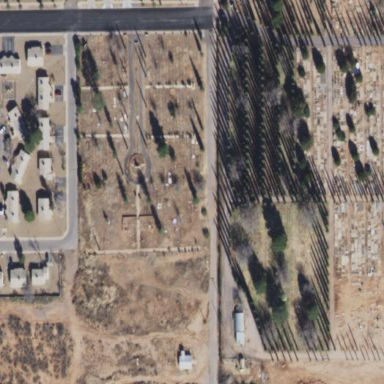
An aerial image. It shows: Cemetery.